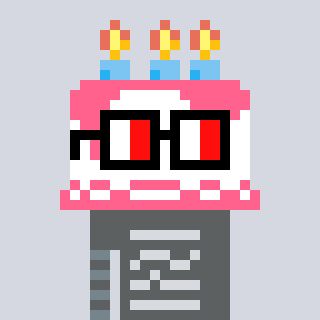
a pixel art character with square glasses with black frames and red eyes, a cake-shaped head and a foggrey-colored body on a cool background